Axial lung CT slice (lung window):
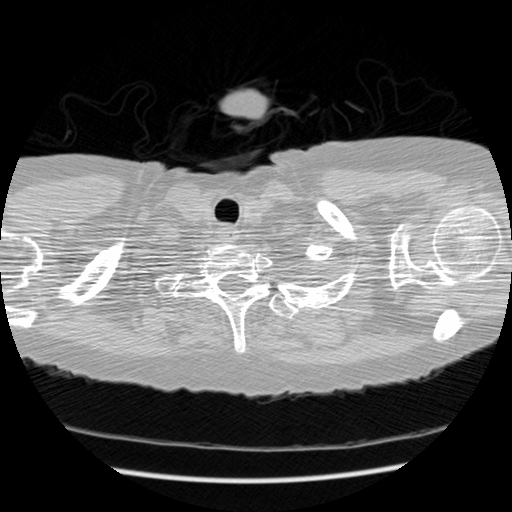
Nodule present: no